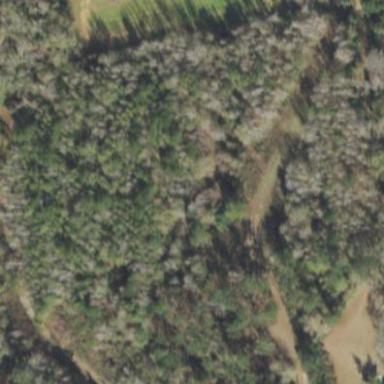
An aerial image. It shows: Mixed woodland with various types of leaves.